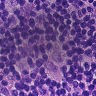
Metastatic tissue present: no